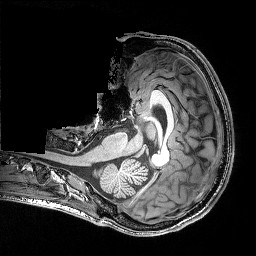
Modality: T1w
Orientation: axial
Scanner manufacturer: siemens
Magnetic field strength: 3 T
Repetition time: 0.02 s
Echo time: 0.005 s